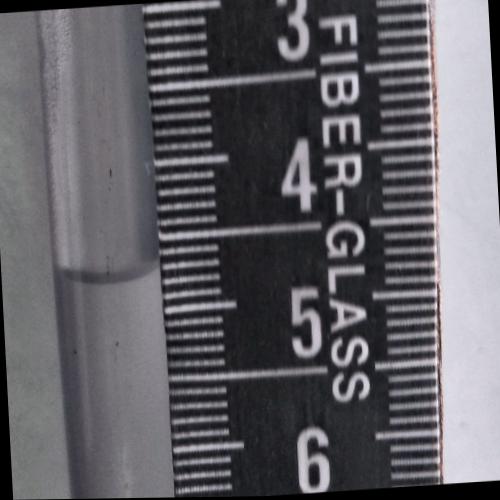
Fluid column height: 4.7 cm